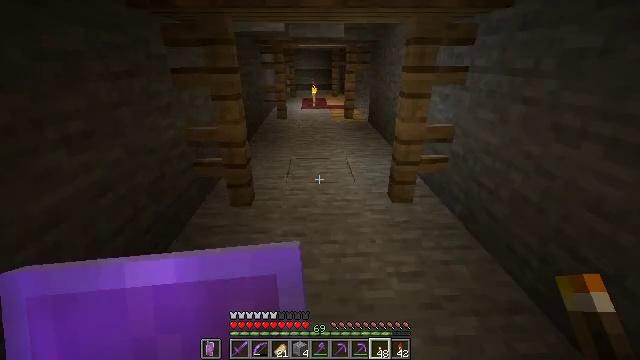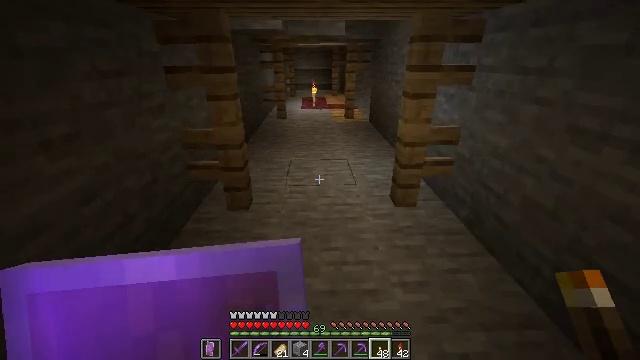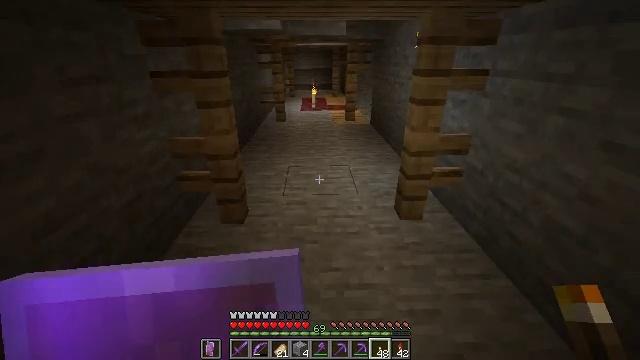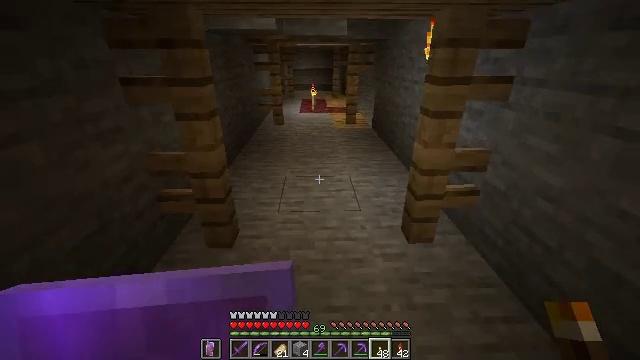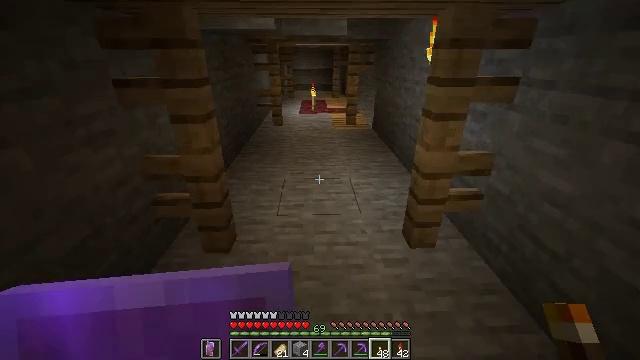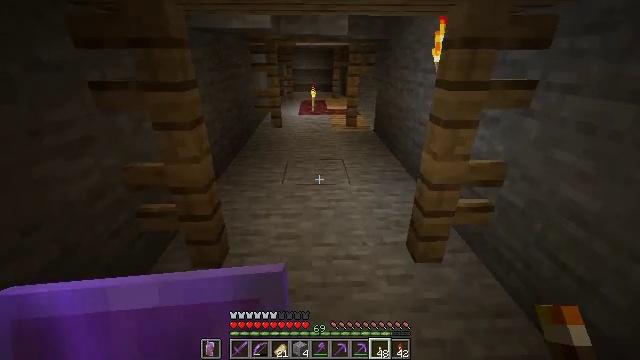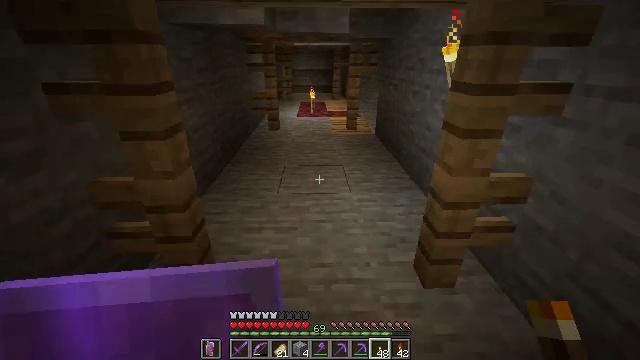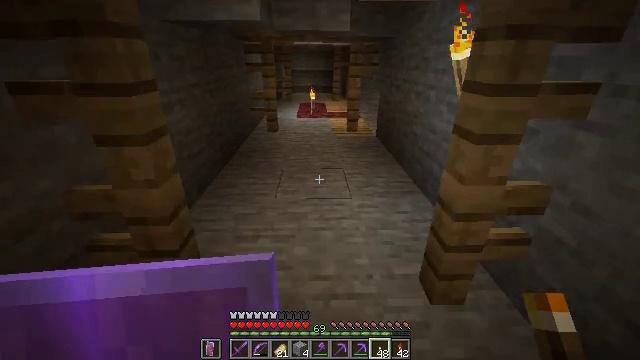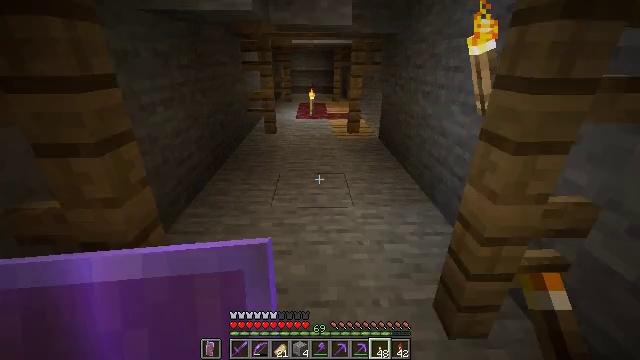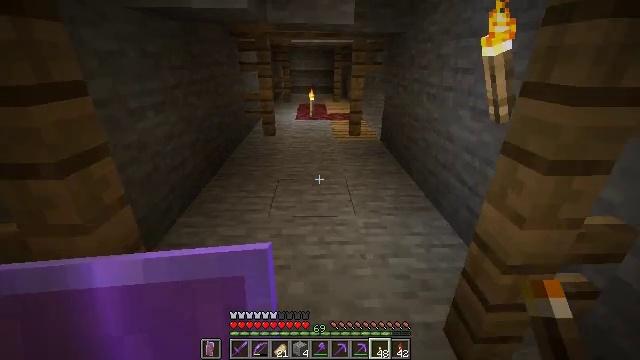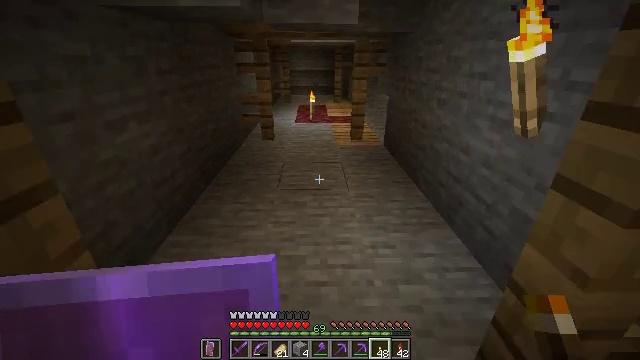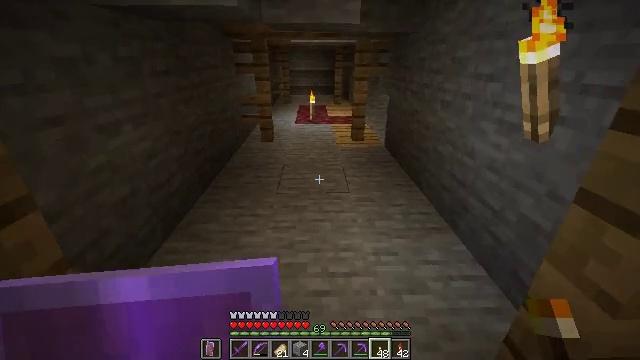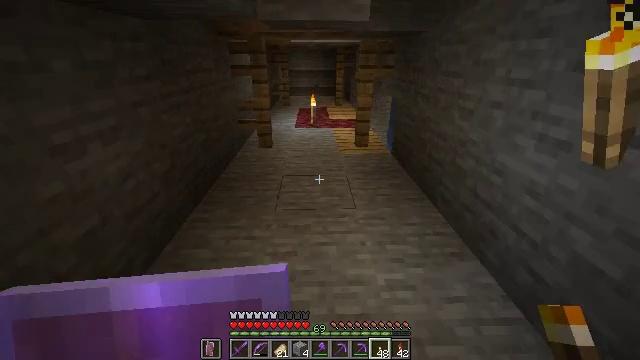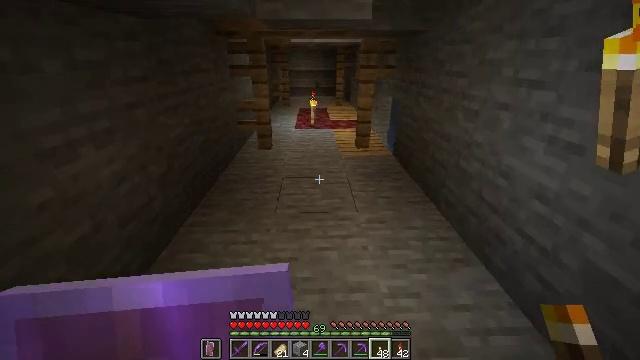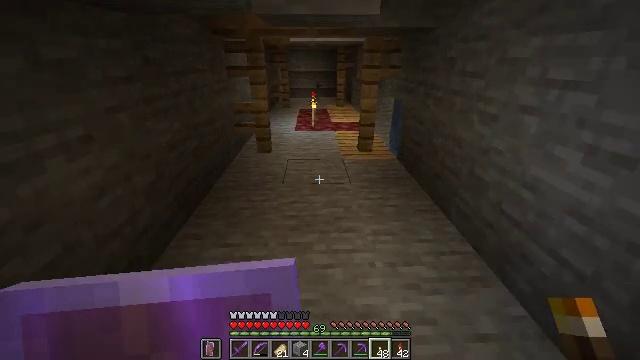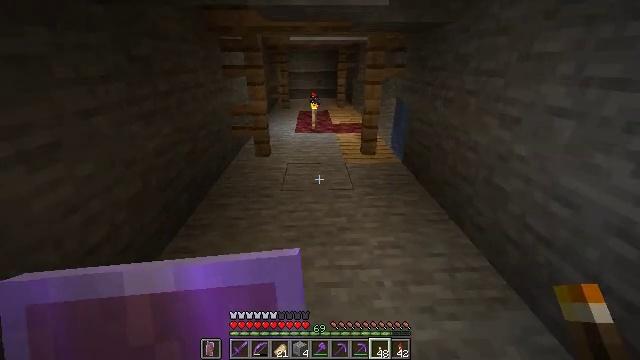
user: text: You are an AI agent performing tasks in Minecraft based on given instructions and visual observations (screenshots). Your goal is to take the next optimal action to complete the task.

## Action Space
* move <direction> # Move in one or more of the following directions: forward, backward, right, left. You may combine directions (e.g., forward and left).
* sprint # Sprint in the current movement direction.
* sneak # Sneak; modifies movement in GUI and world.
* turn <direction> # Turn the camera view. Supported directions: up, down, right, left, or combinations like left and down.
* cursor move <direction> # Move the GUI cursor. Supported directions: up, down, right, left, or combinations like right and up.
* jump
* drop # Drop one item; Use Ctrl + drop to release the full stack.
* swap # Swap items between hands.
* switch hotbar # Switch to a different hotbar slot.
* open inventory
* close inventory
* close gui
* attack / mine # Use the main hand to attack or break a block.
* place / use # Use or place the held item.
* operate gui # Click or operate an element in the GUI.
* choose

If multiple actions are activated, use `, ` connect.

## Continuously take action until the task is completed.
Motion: motion action
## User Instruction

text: Craft polished andesite with andesite.
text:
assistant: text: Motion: move forward
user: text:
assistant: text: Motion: move forward
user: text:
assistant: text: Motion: move forward
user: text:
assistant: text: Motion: move forward
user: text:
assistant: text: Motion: move forward
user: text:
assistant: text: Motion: move forward
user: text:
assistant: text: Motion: move forward
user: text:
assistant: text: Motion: move forward
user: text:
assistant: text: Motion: move forward
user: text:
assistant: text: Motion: move forward
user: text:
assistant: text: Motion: move forward
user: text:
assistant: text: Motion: move forward
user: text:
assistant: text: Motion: move forward
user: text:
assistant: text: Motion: move forward
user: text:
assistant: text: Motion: move forward
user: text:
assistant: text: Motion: move forward
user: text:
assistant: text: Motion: move forward
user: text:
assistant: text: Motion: move forward
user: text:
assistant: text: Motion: move forward
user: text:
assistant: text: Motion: move forward
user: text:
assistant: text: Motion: move forward
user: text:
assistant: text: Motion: move forward
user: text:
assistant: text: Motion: move forward
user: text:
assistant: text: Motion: move forward
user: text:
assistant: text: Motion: move forward
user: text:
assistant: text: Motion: move forward
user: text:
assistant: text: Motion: move forward
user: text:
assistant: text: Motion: move forward
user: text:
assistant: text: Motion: move forward
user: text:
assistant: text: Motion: move forward